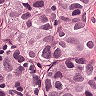
Metastatic tissue present: yes